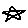
Label: star